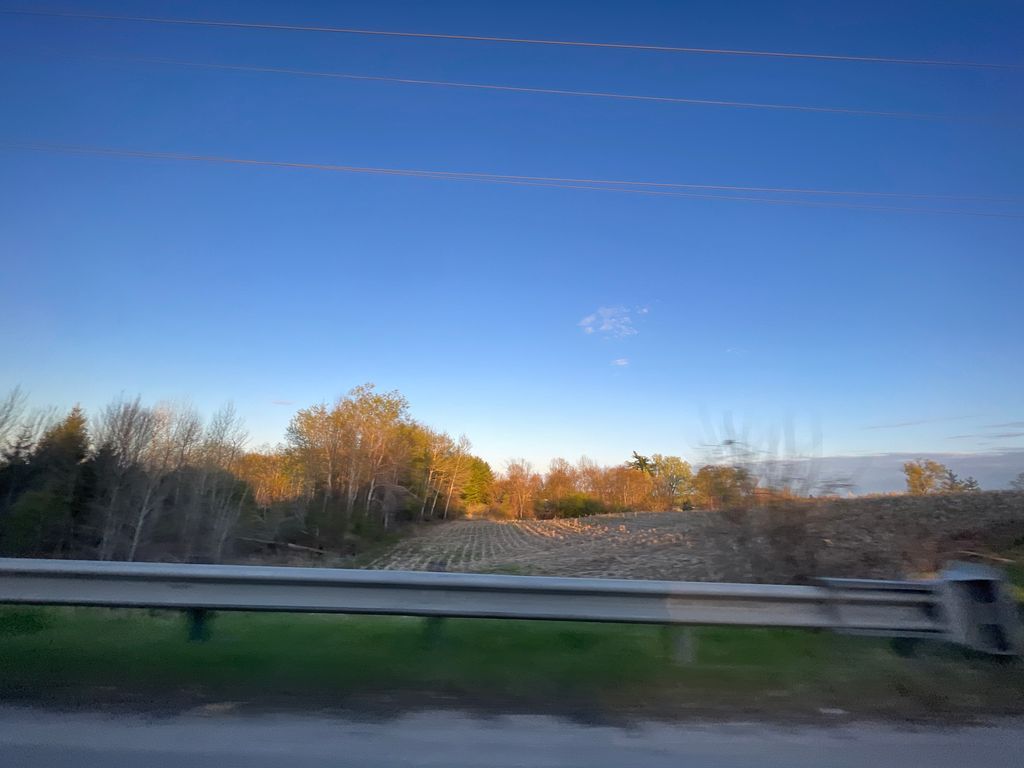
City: kitchener-waterloo